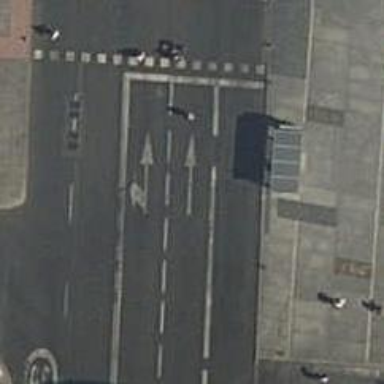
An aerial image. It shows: Road crossing with traffic signals.